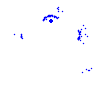
Particle: kaon